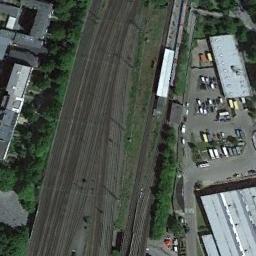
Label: railway